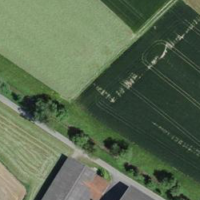
EUNIS habitat code: 52
Species observed at this site:
Falco tinnunculus